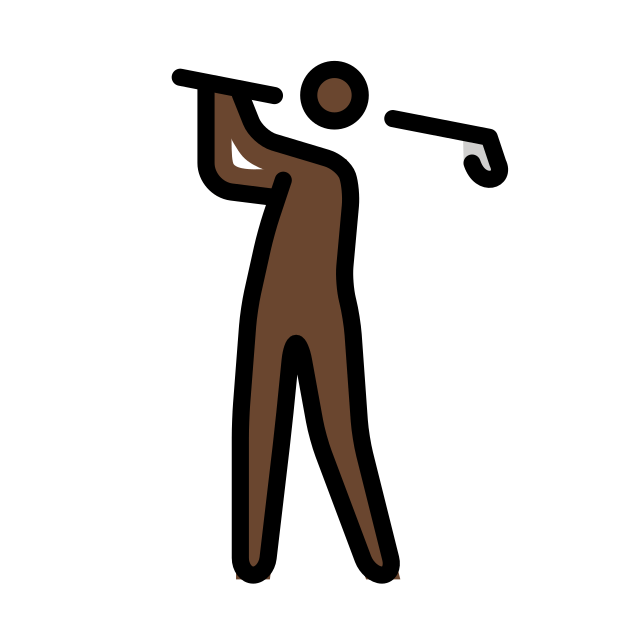
person golfing: dark skin tone